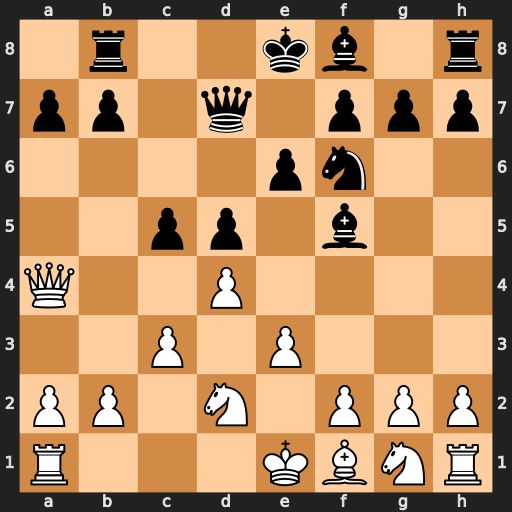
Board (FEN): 1r2kb1r/pp1q1ppp/4pn2/2pp1b2/Q2P4/2P1P3/PP1N1PPP/R3KBNR
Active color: w
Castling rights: KQk
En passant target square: -
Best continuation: Bb5 Qxb5 Qxb5+